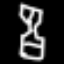
Label: hourglass